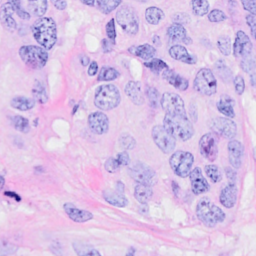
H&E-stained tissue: Breast